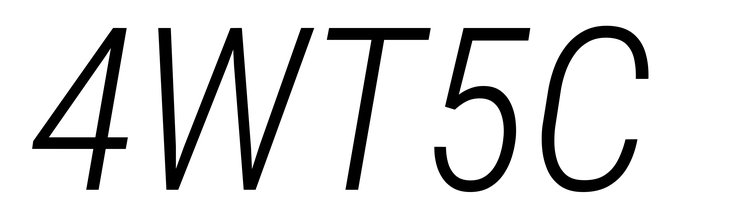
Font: Roboto-Italic_Condensed_Light_Italic